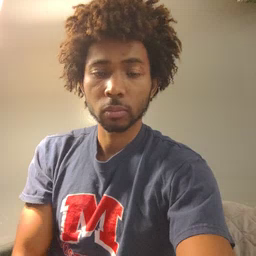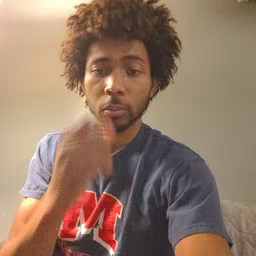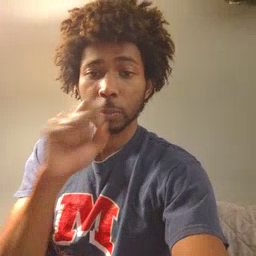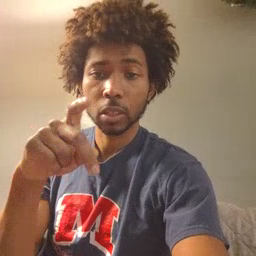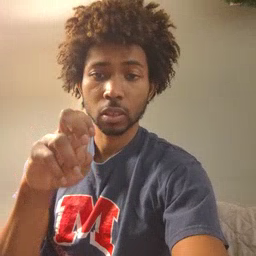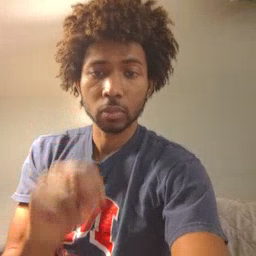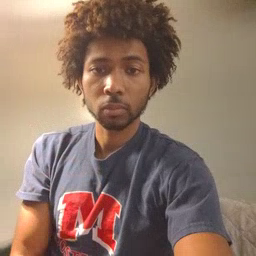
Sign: pen